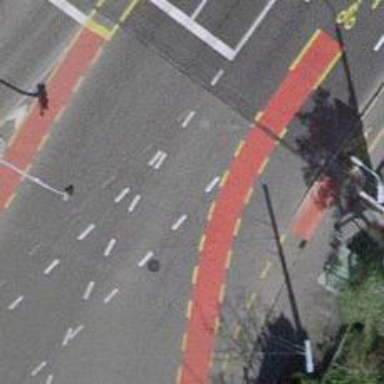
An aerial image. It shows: Road with traffic signals.